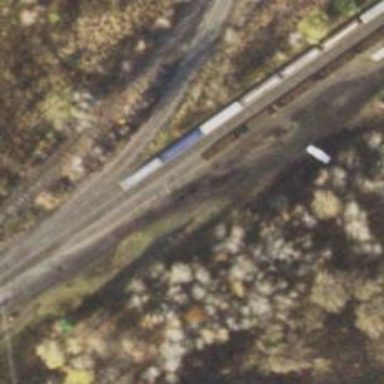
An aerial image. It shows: Railway track.